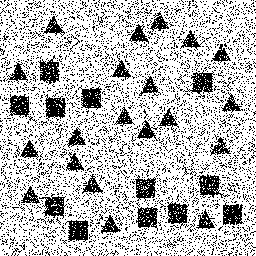
Squares: 12
Triangles: 20
Stars: 0
Total shapes: 32